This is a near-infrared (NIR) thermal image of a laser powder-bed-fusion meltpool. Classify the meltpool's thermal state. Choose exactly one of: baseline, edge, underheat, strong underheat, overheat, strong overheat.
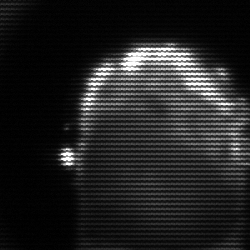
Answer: baseline